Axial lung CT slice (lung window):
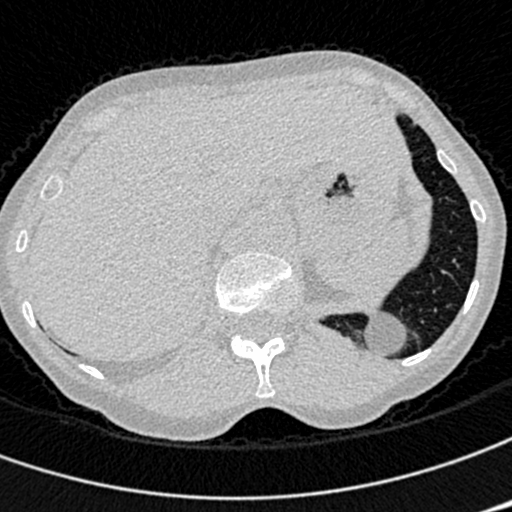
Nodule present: no